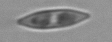
Label: pennate